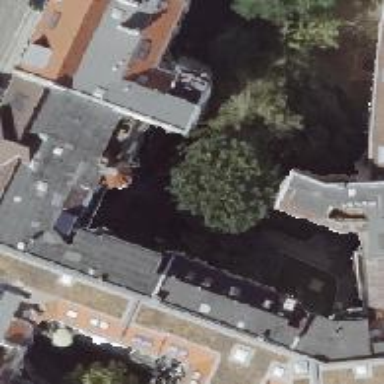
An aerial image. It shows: Residential building with double saltbox roof shape.